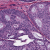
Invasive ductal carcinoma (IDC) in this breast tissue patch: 1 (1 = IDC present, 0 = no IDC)